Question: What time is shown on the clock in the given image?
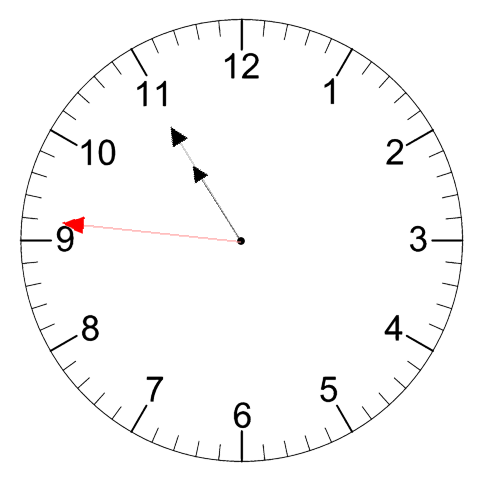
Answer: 10:54:46